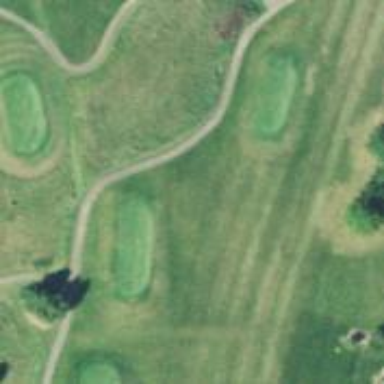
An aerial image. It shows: Service road used as golf cart path.